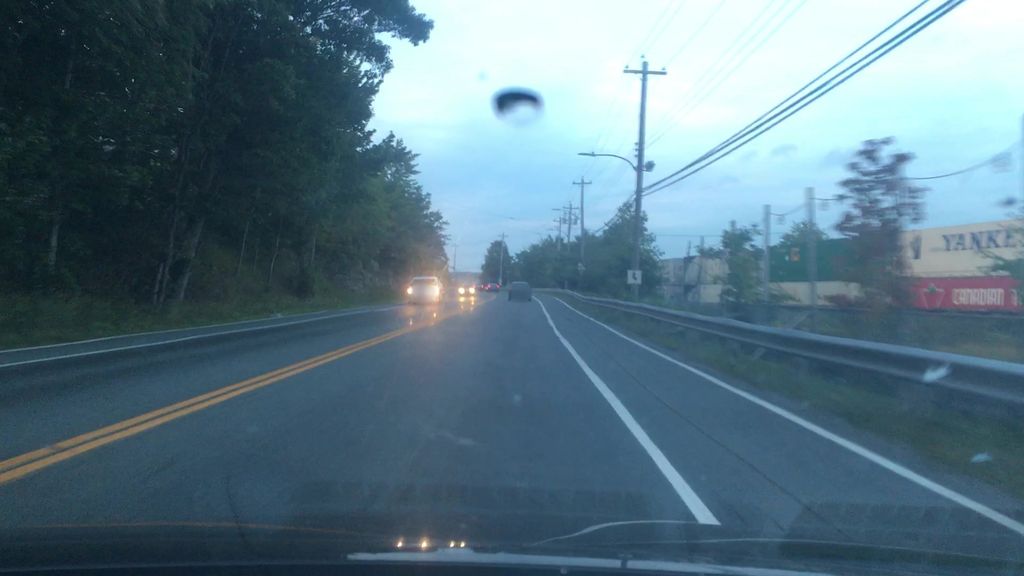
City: halifax